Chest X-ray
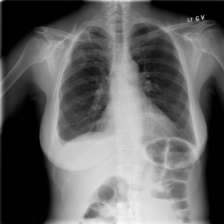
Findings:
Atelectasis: negative
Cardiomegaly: negative
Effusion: positive
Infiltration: negative
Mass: negative
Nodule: negative
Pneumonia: negative
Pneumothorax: negative
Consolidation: negative
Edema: negative
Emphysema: negative
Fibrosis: negative
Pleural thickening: positive
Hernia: negative